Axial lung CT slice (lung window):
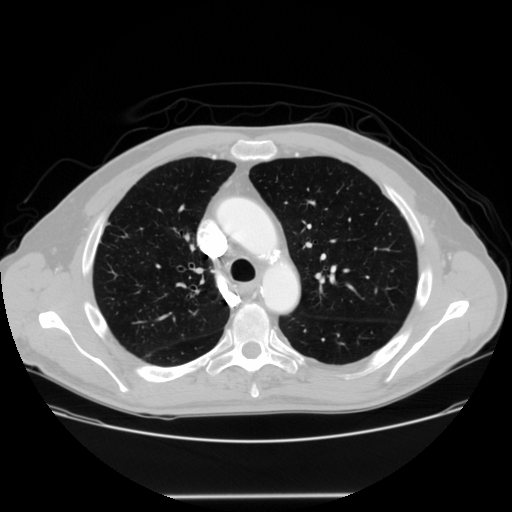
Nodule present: no